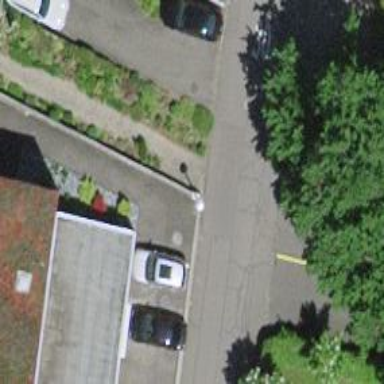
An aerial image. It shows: Residential road.